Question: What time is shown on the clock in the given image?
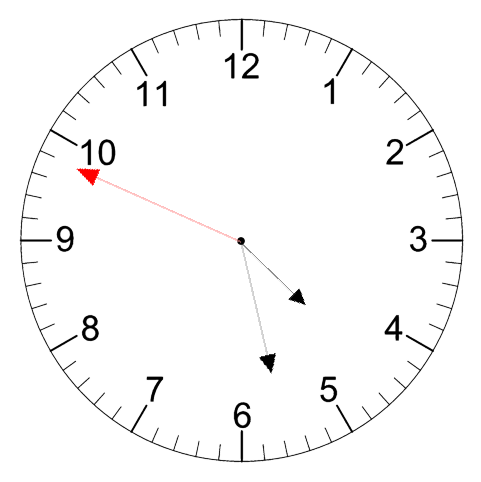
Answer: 04:27:49